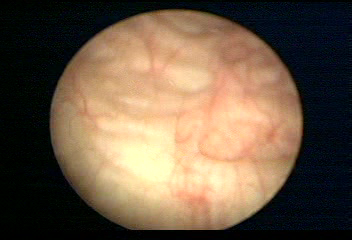
Modality: WLC
Class: Normal mucosa
Bladder cancer association: No